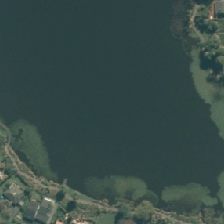
Land cover: lake_pond